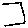
Label: square